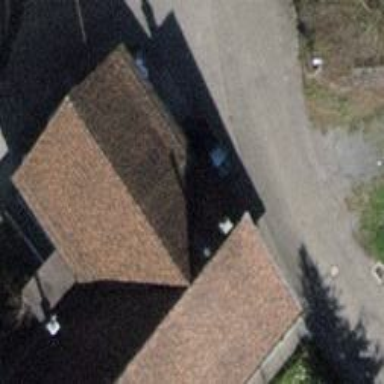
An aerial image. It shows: Restaurant.